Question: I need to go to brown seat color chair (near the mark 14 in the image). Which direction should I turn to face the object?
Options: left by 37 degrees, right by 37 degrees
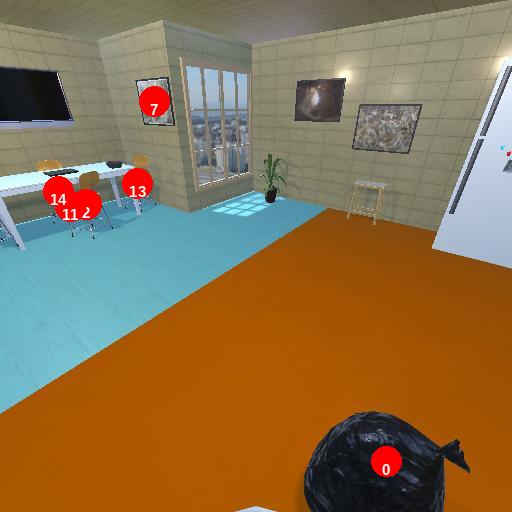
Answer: left by 37 degrees